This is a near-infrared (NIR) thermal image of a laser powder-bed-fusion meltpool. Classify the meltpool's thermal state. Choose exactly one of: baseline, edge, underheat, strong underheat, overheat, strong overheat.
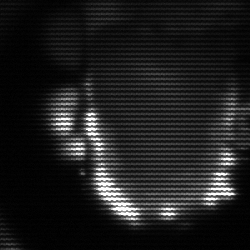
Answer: baseline